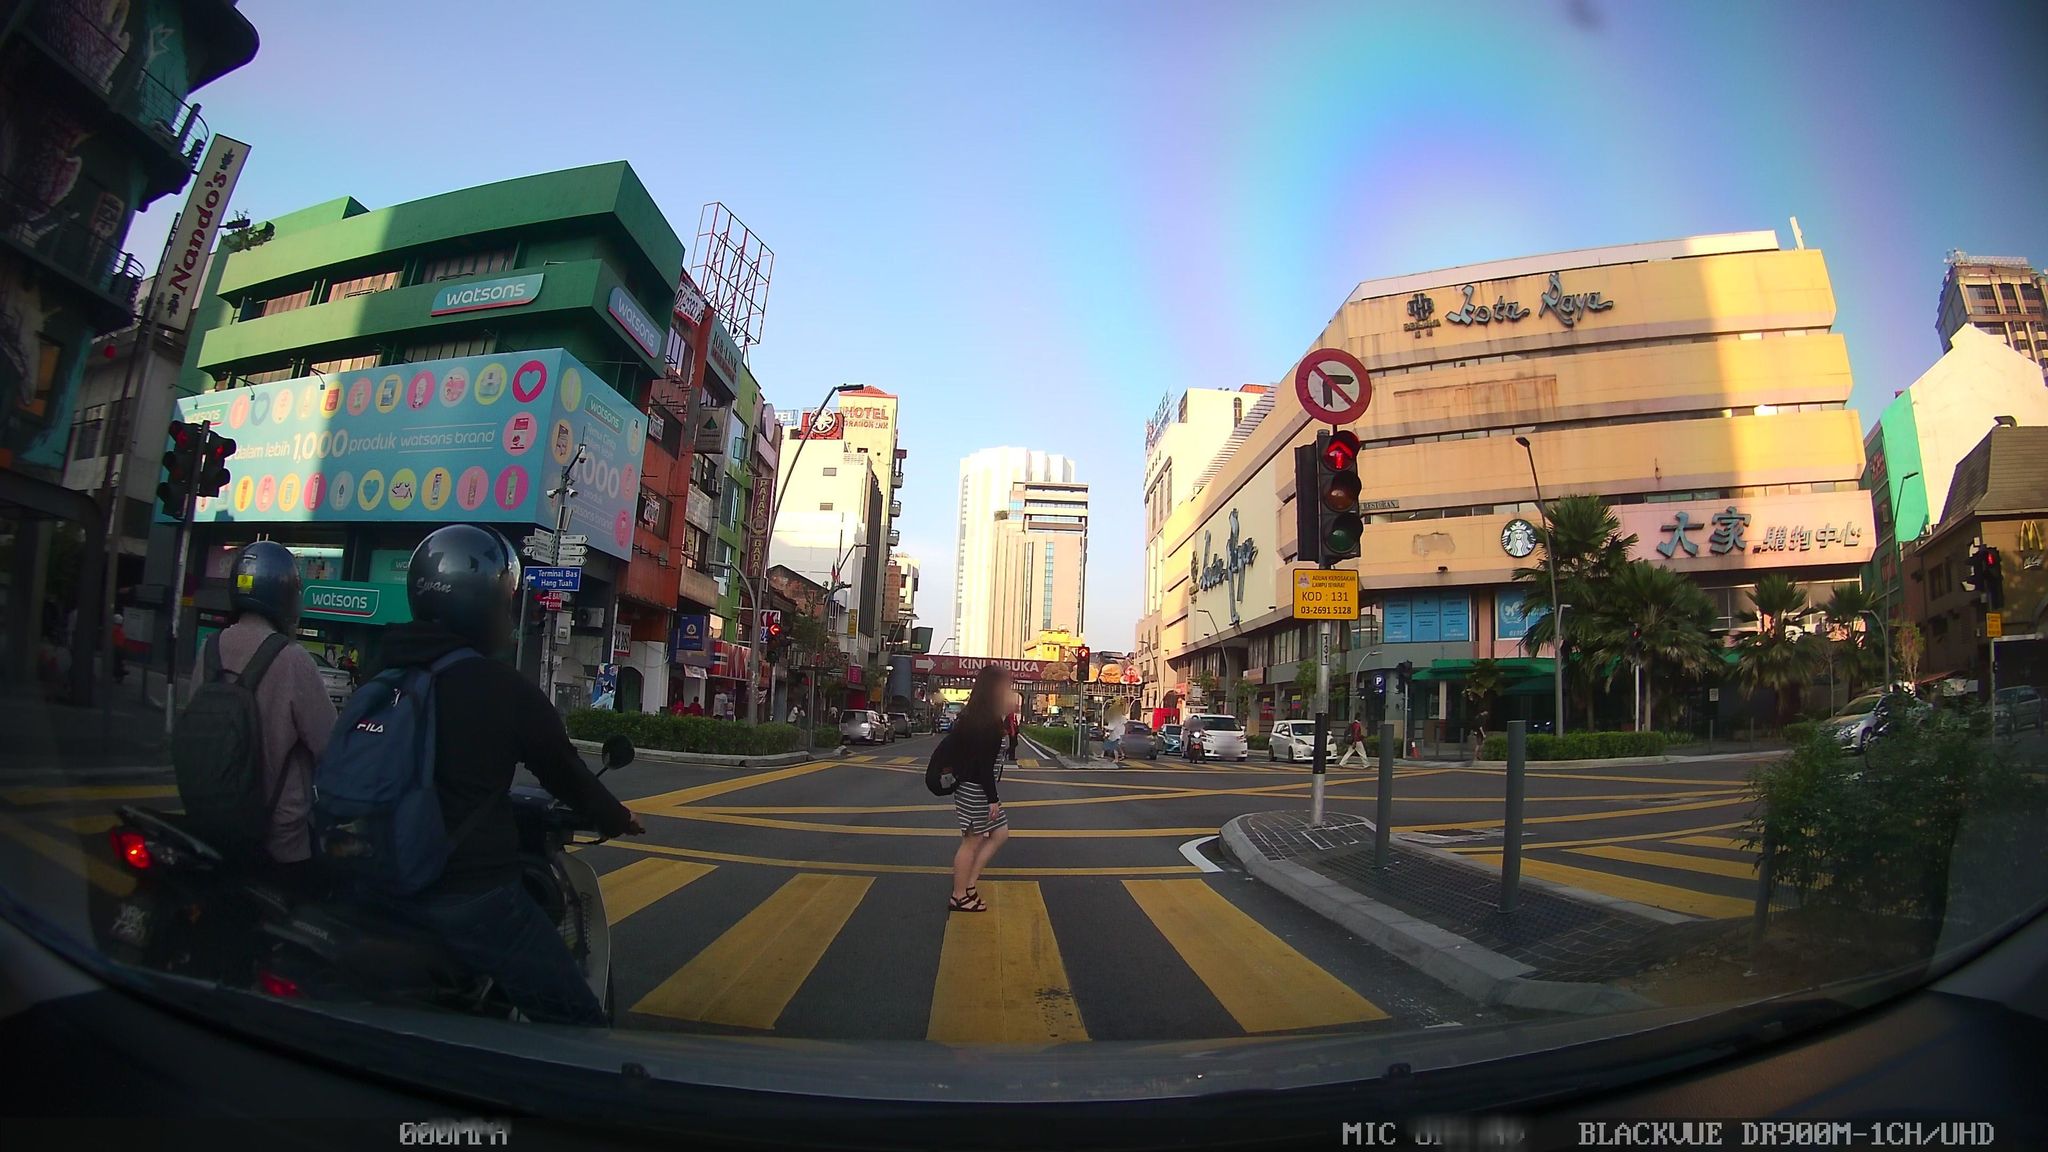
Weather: clear
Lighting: day
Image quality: good
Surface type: driving surface
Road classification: secondary
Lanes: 3
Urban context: urban centre
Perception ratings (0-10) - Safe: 3.31, Lively: 9.61, Beautiful: 4.24, Boring: 1.47, Depressing: 4.36, Wealthy: 2.33